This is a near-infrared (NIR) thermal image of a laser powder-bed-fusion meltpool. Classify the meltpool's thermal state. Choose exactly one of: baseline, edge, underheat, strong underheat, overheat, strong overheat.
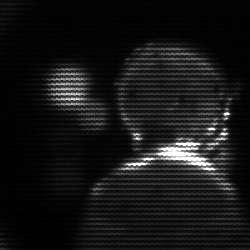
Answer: baseline